Interaction volume radius: 10 \u00c5
Interaction volume height: 10 \u00c5
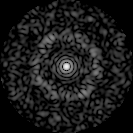
Disorder parameter: 0.8304